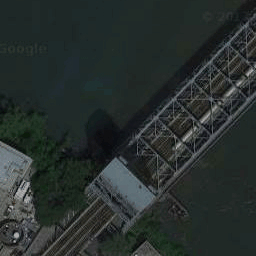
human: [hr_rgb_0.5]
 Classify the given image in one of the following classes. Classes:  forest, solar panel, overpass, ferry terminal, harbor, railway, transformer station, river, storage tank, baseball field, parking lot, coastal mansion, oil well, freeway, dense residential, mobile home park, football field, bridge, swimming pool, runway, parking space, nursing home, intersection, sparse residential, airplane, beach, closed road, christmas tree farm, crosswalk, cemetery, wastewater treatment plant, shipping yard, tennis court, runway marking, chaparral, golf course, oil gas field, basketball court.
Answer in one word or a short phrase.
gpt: bridge